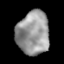
Tissue: lung
Cell type: Epithelial cells
Senescence score: 0.233
Nuclear area (px): 1379
Mean DAPI intensity: 151.831